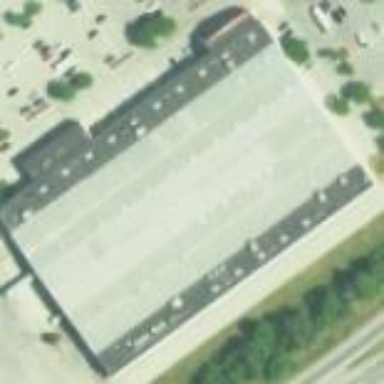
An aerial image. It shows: Wholesale shop building.